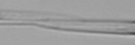
Label: Pseudo-nitzschia